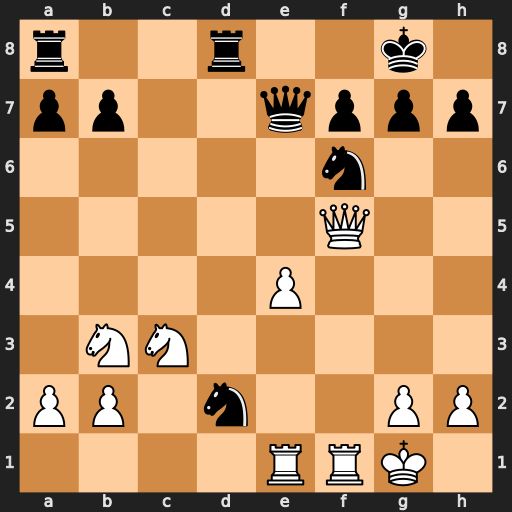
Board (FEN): r2r2k1/pp2qppp/5n2/5Q2/4P3/1NN5/PP1n2PP/4RRK1
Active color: w
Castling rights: -
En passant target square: -
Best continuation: Nd5 Nxd5 exd5